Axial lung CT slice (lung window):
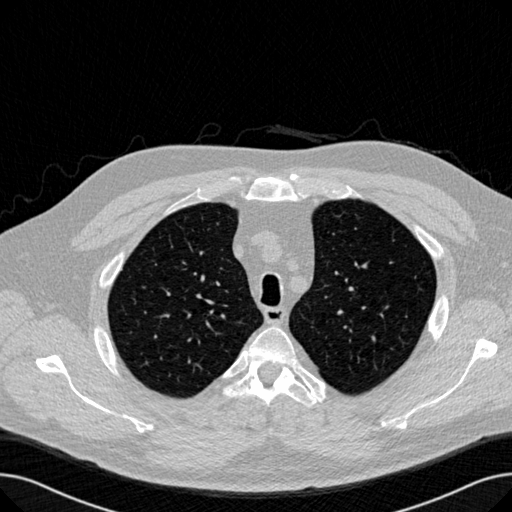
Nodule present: no